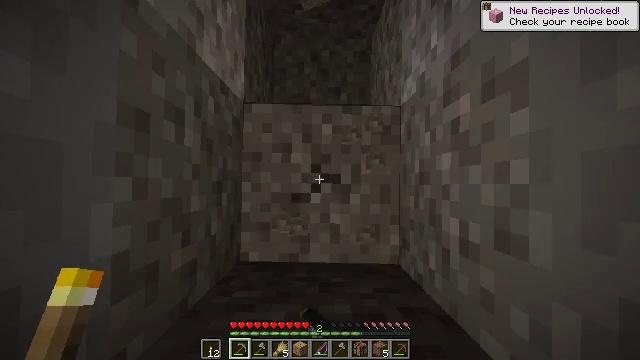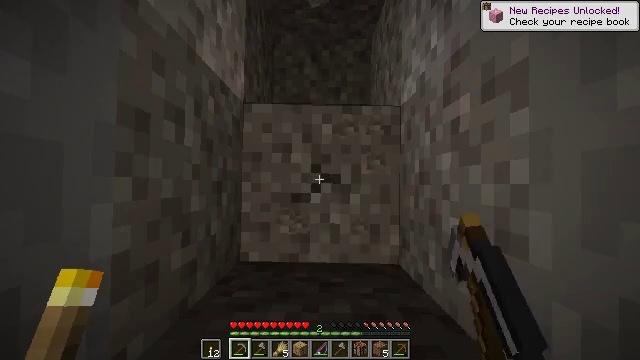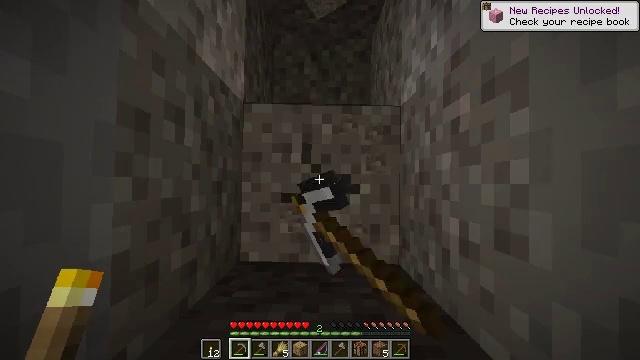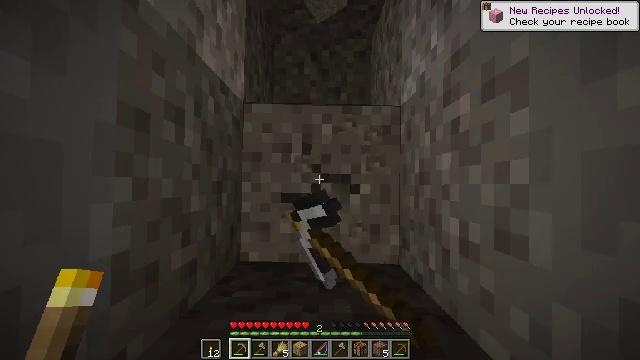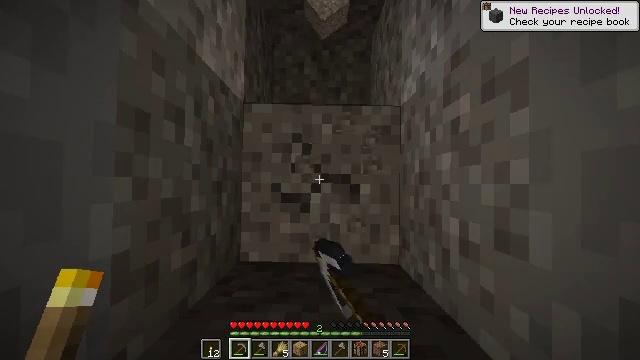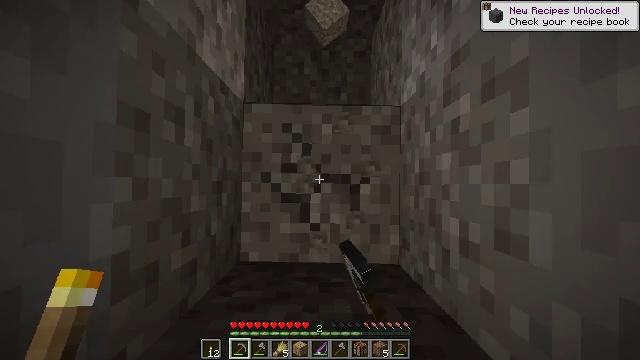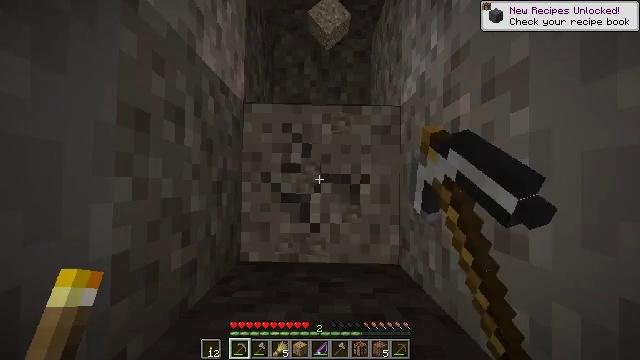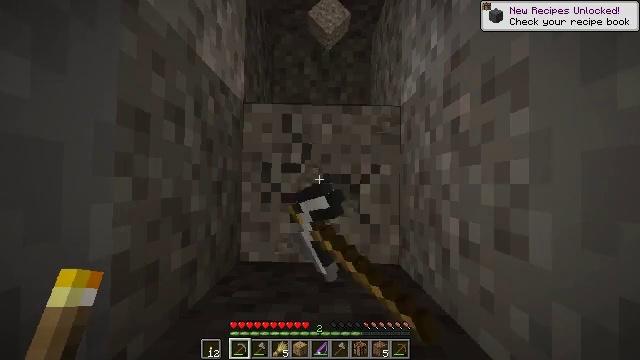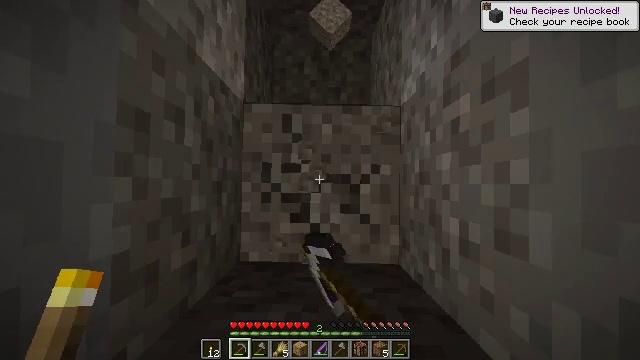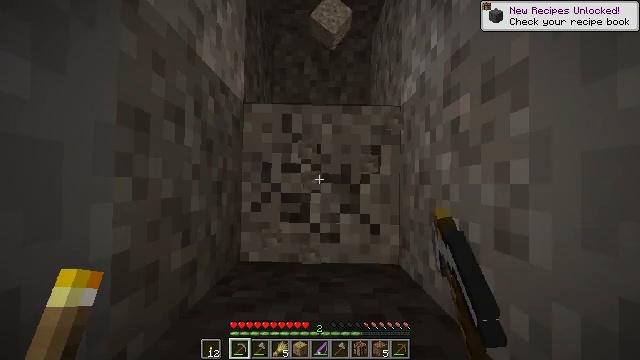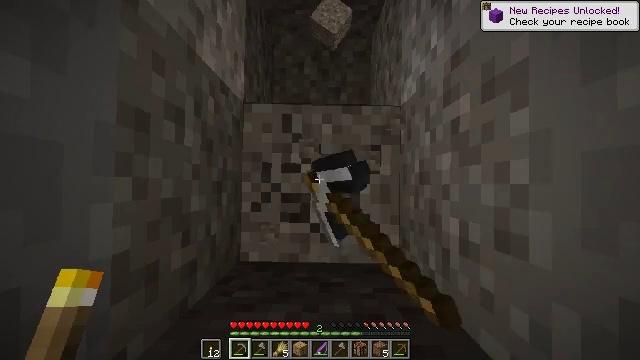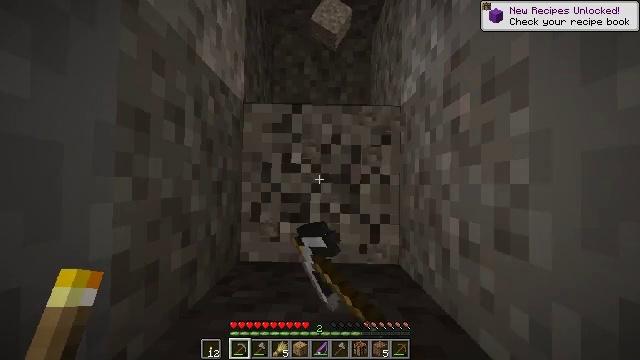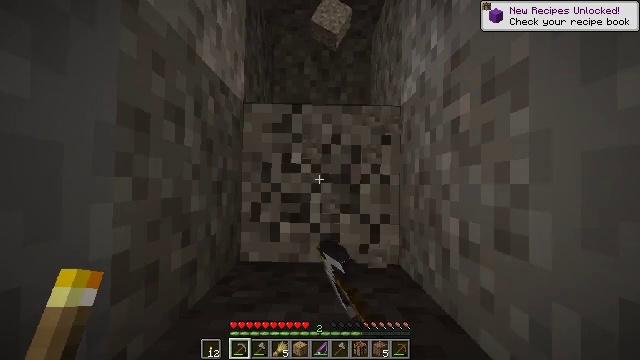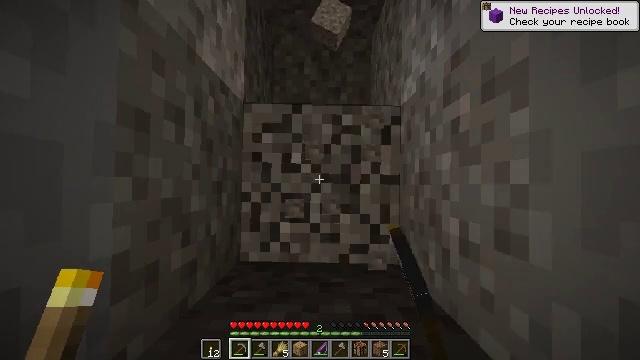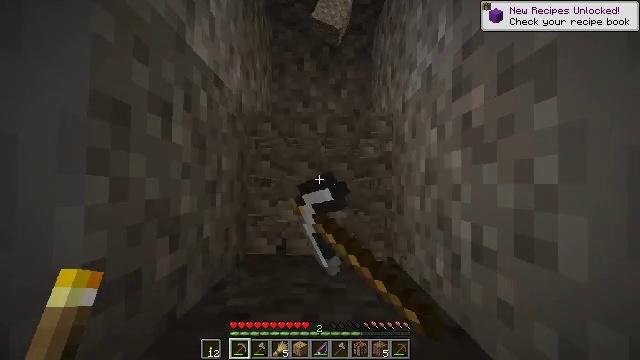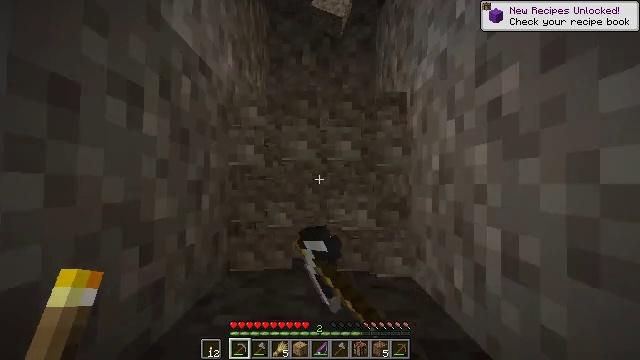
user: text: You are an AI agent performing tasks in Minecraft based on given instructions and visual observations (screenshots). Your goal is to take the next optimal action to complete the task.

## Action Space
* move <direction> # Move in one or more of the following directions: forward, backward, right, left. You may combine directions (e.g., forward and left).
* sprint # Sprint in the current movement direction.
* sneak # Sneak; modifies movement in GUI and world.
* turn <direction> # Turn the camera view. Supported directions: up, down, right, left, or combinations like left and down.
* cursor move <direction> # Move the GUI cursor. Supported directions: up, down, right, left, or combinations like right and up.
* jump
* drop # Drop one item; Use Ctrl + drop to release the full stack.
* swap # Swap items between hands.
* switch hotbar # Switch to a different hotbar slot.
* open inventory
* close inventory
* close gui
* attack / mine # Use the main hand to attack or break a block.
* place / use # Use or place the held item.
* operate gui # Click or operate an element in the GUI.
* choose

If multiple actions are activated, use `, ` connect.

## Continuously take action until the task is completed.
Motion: motion action
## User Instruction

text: Mine gravel from the ground.
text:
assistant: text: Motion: attack / mine
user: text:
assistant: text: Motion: attack / mine
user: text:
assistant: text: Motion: attack / mine
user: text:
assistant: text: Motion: attack / mine
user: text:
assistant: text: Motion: attack / mine
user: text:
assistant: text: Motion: attack / mine
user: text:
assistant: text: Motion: attack / mine
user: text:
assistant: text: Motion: attack / mine
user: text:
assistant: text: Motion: attack / mine
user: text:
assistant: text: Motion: attack / mine
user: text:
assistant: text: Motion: attack / mine
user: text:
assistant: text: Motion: attack / mine
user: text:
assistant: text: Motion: attack / mine
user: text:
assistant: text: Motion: attack / mine
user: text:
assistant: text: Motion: attack / mine
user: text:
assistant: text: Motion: turn up, attack / mine
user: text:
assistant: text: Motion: turn left and up, attack / mine
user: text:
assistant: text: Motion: turn left and up, attack / mine
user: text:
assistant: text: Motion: turn up, attack / mine
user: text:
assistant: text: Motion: turn up, attack / mine
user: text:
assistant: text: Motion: attack / mine
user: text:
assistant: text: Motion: attack / mine
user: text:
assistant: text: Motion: attack / mine
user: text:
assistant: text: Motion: attack / mine
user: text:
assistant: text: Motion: attack / mine
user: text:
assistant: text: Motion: attack / mine
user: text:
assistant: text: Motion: attack / mine
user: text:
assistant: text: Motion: attack / mine
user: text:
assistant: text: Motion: attack / mine
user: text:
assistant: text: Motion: attack / mine